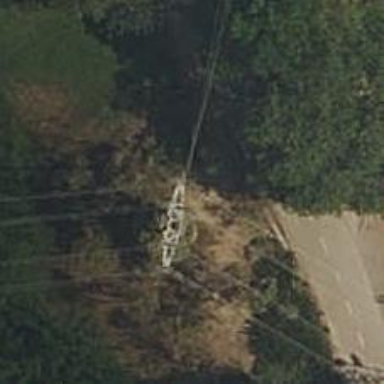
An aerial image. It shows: Power line in the image.